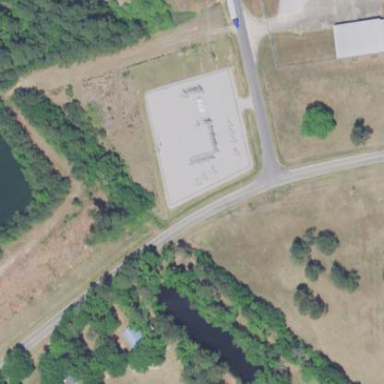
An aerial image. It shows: Distribution power substation secured by fence.